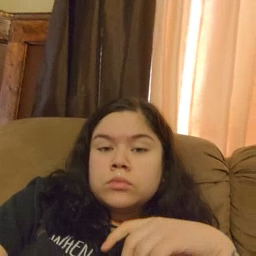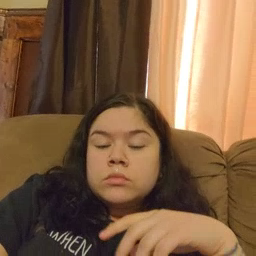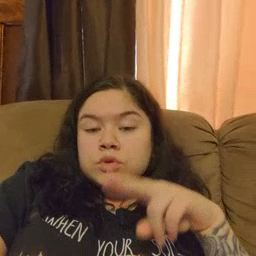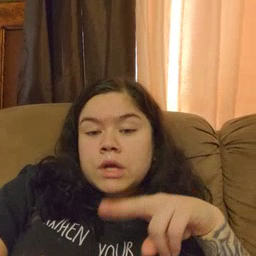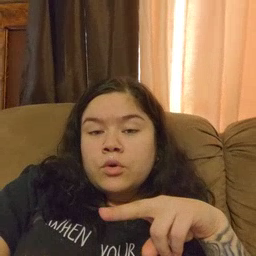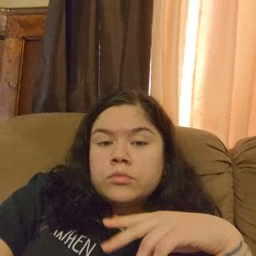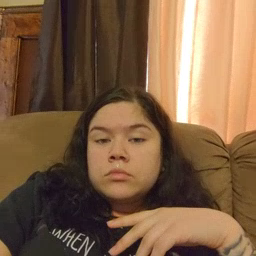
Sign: chair